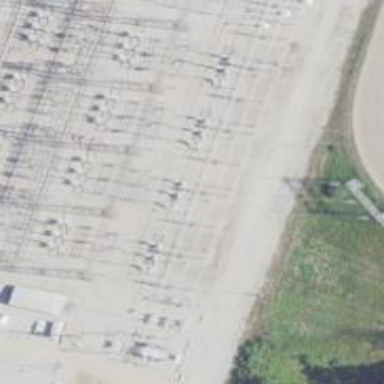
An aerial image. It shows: Switch used for power control.